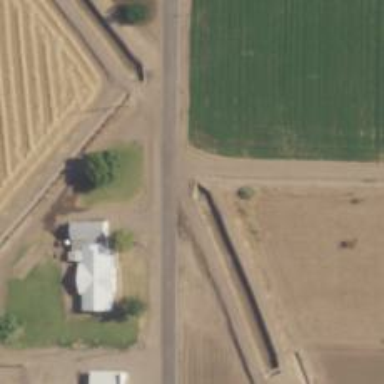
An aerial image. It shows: Culvert tunnel for canal irrigation service.